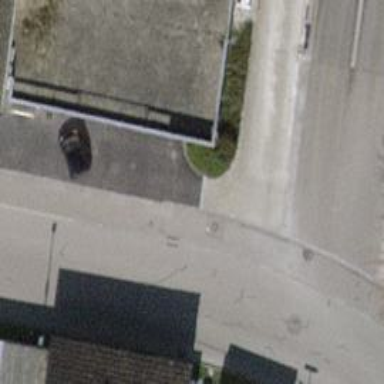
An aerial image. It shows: Bicycle parking area.